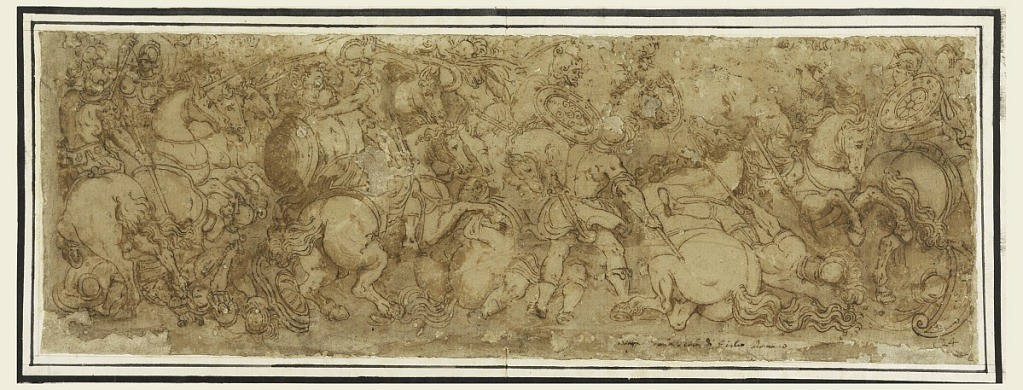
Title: Battle Scene
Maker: Giulio Romano, Italian, 1499–1546
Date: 1524–46
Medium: Pen and brown-black ink, brush and wash on laid paper
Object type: Drawing
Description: Battle scene with overlapping horses and riders.